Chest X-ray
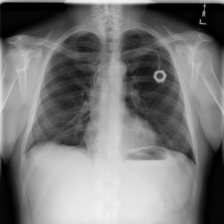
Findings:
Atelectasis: negative
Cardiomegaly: negative
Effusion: negative
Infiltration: positive
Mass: negative
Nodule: negative
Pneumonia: negative
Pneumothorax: negative
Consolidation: negative
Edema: negative
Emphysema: negative
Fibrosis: negative
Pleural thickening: negative
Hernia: negative